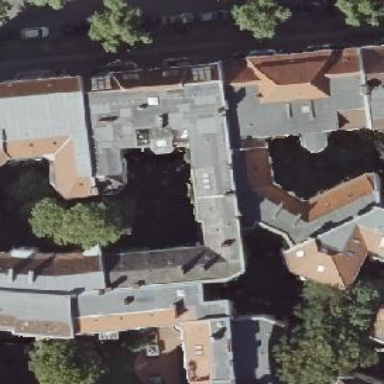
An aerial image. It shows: Building consisting of apartments with double saltbox roof shape.